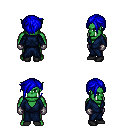
a pixel art fantasy rpg character, male body template, orc, green skin, blue robe, white pants, blue pixie cut hairstyle, metal gloves, black shoes, four views (front, back, left, right), 2x2 character sprite sheet, small pixel art, hard edges, no anti-aliasing